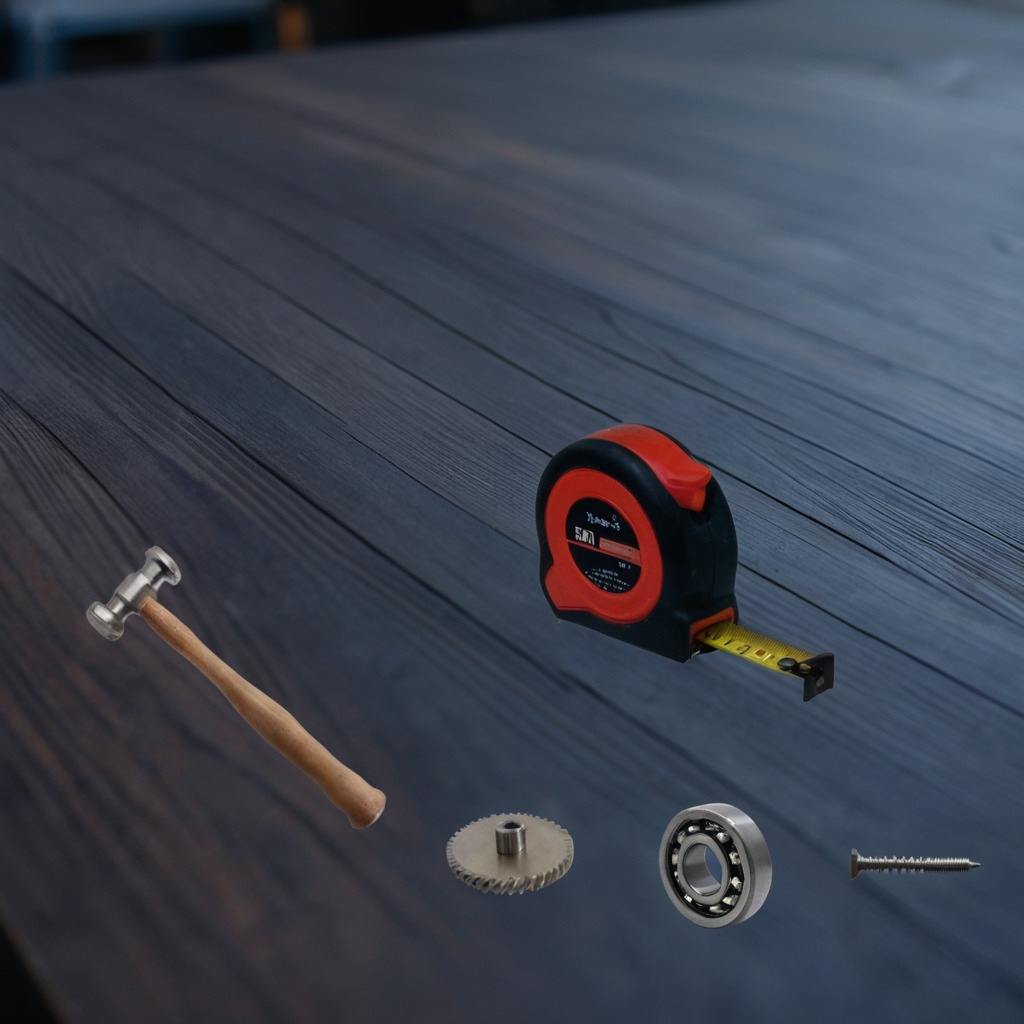
A metal ball bearing, a steel gear with teeth, a measuring tape, a hammer, and a metal machine screw are lying on the table.